Question: How can I hide map types bar on Google Maps?
(hide Ter, and Earth on menu bar)
I create code from <URL>

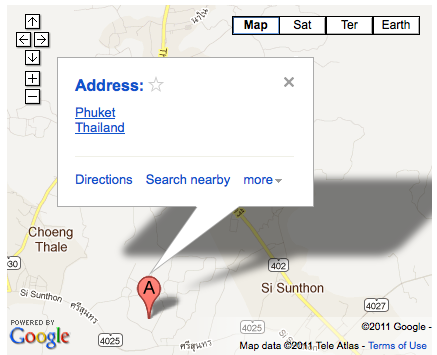
Answer: I suggest you to look at this:
<URL>
Short:
'''
mapTypeControl: false
'''
this will hide map types bar.
or here is init function:
'''
function initialize() {
var myOptions = {
zoom: 4,
center: new google.maps.LatLng(-33, 151),
mapTypeControl: false,
mapTypeId: google.maps.MapTypeId.ROADMAP
}
var map = new google.maps.Map(document.getElementById("map_canvas"),
myOptions);
}
'''